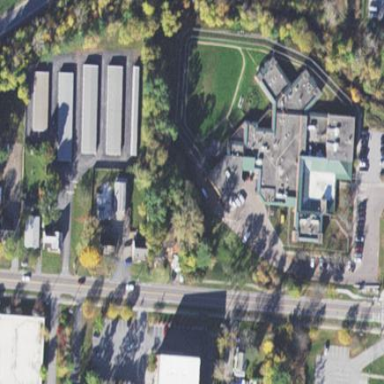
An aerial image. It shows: Prison.